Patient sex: F
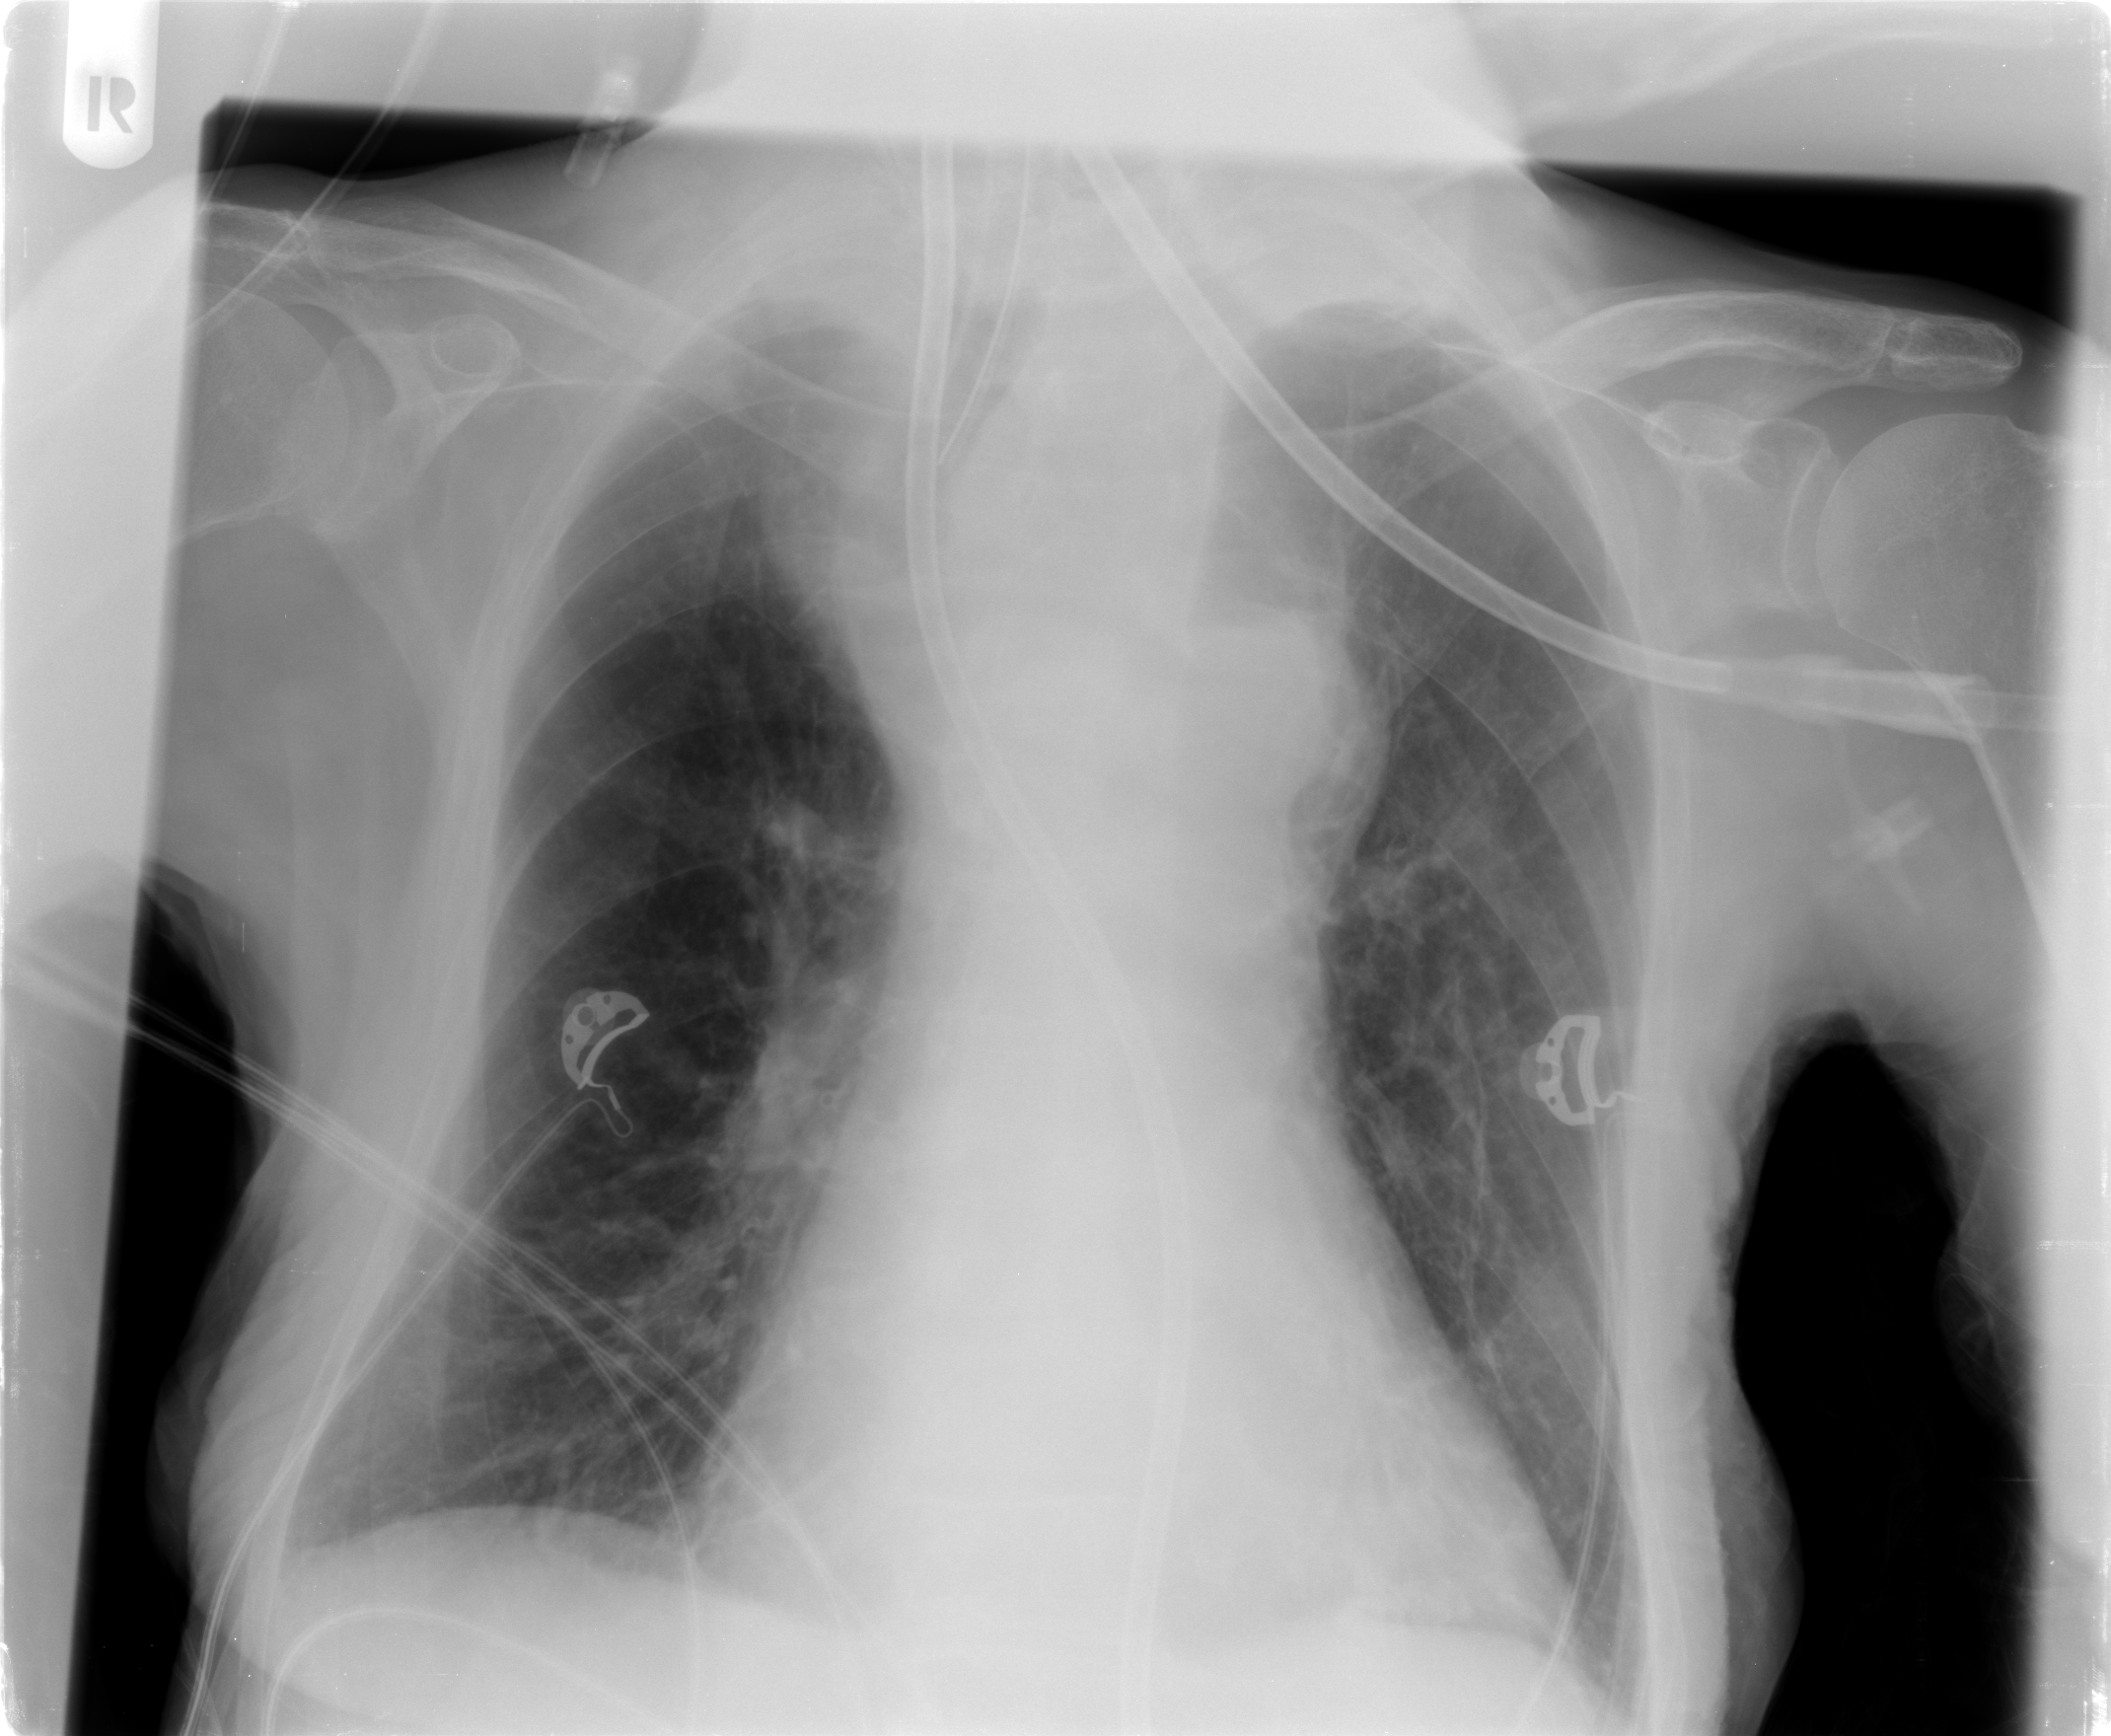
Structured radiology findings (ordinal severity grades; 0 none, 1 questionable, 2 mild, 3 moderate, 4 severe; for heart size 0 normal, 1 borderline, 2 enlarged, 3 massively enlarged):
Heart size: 1
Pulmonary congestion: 0
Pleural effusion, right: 0
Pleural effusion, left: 0
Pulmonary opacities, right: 0
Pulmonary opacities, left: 0
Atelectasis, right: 0
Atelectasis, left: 2